Field crop: maize
Growth stage: 1
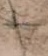
Species: salsola